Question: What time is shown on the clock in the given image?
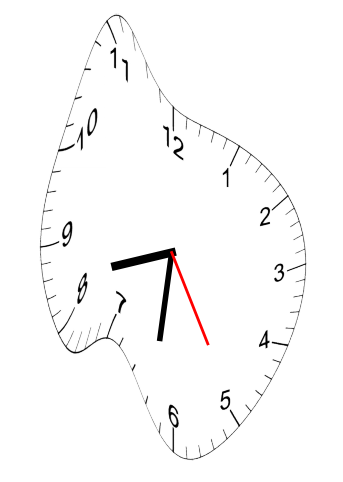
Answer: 08:31:25